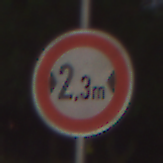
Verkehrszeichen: TatsaechlicheBreite2Komma3
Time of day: Night
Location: Outdoor (Suburban)
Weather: PartlyCloudy
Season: NotSpecified
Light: Artificial